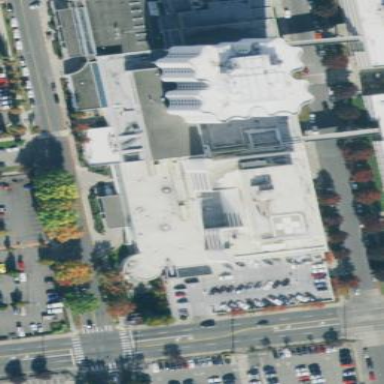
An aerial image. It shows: Part of building.